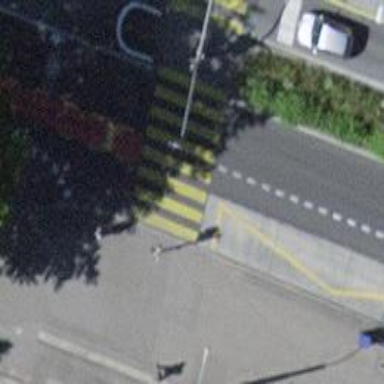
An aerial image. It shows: Crossing with traffic signals.